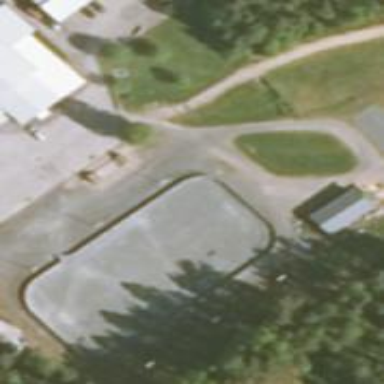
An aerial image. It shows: Ice rink in leisure land.